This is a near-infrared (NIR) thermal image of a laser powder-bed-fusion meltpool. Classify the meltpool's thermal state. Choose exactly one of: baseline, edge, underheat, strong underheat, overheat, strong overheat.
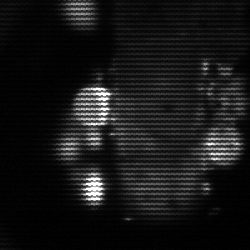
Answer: strong underheat